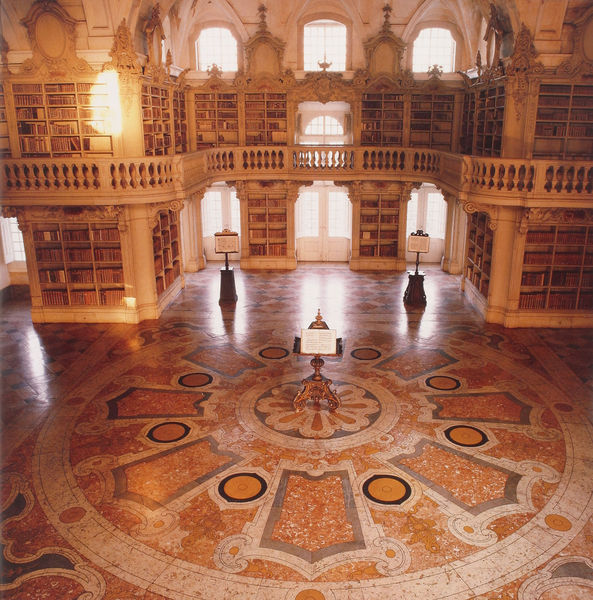
Titel: Bibliothek des Nationalpalasts von Mafra
Künstler: Johann Friedrich Ludwig
Standort: Mafra, Klosterresidenz (EU - P)
Schlagwörter: weiß, gelb, ocker, fenster, grau, licht, marmor, orange, raum, rot, ornament, barock, bibel, steine, spiegelung, kirche, sonne, boden, adel, rund, bücher, fußboden, empore, stuck, galerie, halle, foto, buch, kloster, stockwerk, balustrade, symmetrisch, groß, weimar, mosaik, pult, ständer, zentrum, bibliothek, bücherregale, lesepult, regale, einfassung, art deco, mamor, etage, schränke, koran, tora, bch, mosail, büche, akustik, a, bodenmalerei, amalie, bücjher, lesepulte, bücherschränke